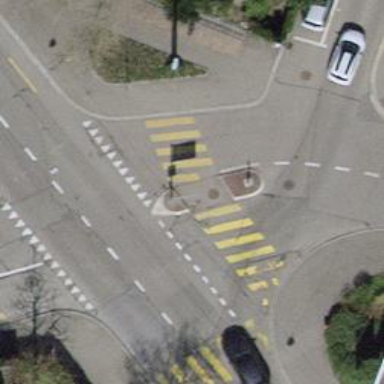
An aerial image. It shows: Traffic calming island.